Question: i have been working on this sub-menu for 8 hours now, the last little thing i cant figure out is how to do is to center the li items (or the ul item) in the sub-menu. Maby this picture helps:
I need to center all the li items under the blue arrow. This is my code for the ul ul and ul ul li. Please leave a comment if you need more information, all tips hints and ofc. answers are appreciated :)
'''
/*
*
* Menu
*
*/
#access {
display: block;
width: 46.4em;
float: right;
height: 7.3em;
line-height: 7.3em;
margin: 0 1.5em 0 0;
}
#access ul {
list-style: none;
margin: 0;
padding-left: 0;
text-align: center;
}
#access li {
float: left;
padding: 0 2em;
}
#access a {
position: relative;
height: 73px;
font-size: 1.4em;
display: block;
line-height: 5.071428571em;
font-family: Georgia, Times New Roman, serif;
text-transform: uppercase;
color: #009cda;
}
.current-menu-item {
background: url("images/arrow.png") no-repeat;
background-position: 50% 100%;
}
.current-cat-menu-item a {
text-decoration: underline;
}
ul li .current-menu-item{
background: none;
}
.current-menu-item.parent-item a:hover {
background: url("images/arrow-blue.png") no-repeat;
background-position: 50% 229%;
}
#access ul ul {
display: none;
top: 100%;
z-index: 998;
position: absolute;
height: 36px;
text-align: center;
}
#access ul ul li{
display: inline;
list-style: none;
}
#access ul ul a {
color: #fff;
font-size: 12px;
line-height: 3em;
height: auto;
z-index: 1000;
text-transform: none;
font-family: Arial, sans-serif;
}
#access li:hover > a,
#access ul ul :hover > a {
text-decoration: underline;
}
#access .parent-item:hover > a {
background: url("images/arrow-blue.png") no-repeat;
background-position: 50% 229%;
z-index: 999;
}
#access ul ul :hover > a {
background: none;
}
#access ul li:hover > ul {
display: block;
}
.sub-menu-wrapper {
display: none;
width: 100%;
height: 36px;
top: 71px;
left: 0;
position: absolute;
background: url("images/blue.png") repeat-x bottom;
z-index: 997;
/* #009CDA;
-webkit-box-shadow: inset 0px -1px 5px 0px rgba(0, 0, 0, 0.3);
-moz-box-shadow: inset 0px -1px 5px 0px rgba(0, 0, 0, 0.3);
box-shadow: inset 0px -1px 5px 0px rgba(0, 0, 0, 0.3); */
}
#access ul li:hover > span {
display: block;
}
'''
This is my html structure:
'''
<nav class="menu-topp-meny-container">
<ul id="menu-topp-meny" class="menu">
<li id="menu-item-116" class="menu-item menu-item-type-post_type menu-item-object-page menu-item-116">
<a href="http://test3.clydemarketing.com/om-monster-2/">Om Monster</a>
</li>
<li id="menu-item-225" class="menu-item menu-item-type-post_type menu-item-object-page current-menu-item page_item page-item-171 current_page_item current-menu-ancestor current-menu-parent current_page_parent current_page_ancestor menu-item-225 parent-item">
<a href="http://test3.clydemarketing.com/entertainment/om-oss/">Avdelinger</a>
<ul class="sub-menu">
<li id="menu-item-254" class="menu-item menu-item-type-post_type menu-item-object-page current-page-ancestor current-page-parent menu-item-254">
<a href="http://test3.clydemarketing.com/entertainment/">Entertainment</a>
</li>
<li id="menu-item-260" class="menu-item menu-item-type-post_type menu-item-object-page menu-item-260">
<a href="http://test3.clydemarketing.com/entertainment/kontakt/">Kontakt</a>
</li>
<li id="menu-item-261" class="menu-item menu-item-type-post_type menu-item-object-page menu-item-261">
<a href="http://test3.clydemarketing.com/entertainment/arkiv/">Arkiv</a>
</li>
<li id="menu-item-262" class="menu-item menu-item-type-post_type menu-item-object-page current-menu-item page_item page-item-171 current_page_item menu-item-262">
<a href="http://test3.clydemarketing.com/entertainment/om-oss/">Om Oss</a>
</li>
</ul>
<span class="sub-menu-wrapper"></span>
</li>
<li id="menu-item-26" class="menu-item menu-item-type-post_type menu-item-object-page menu-item-26">
<a href="http://test3.clydemarketing.com/kontakt/">Kontakt</a>
</li>
<li id="menu-item-25" class="menu-item menu-item-type-post_type menu-item-object-page menu-item-25">
<a href="http://test3.clydemarketing.com/jobb/">Jobb</a>
</li>
</ul>
</nav>
'''
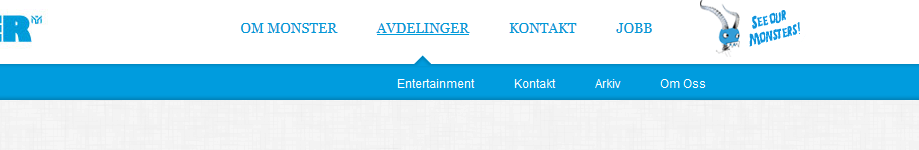
Answer: Calculate the total width of all 'li' items you have and add this to your 'ul''s css:
'''
var total = 0;
$('li').each(function(){
total += $(this).width();
});
$('ul').css({
'width': total + 'px',
'margin': '0px auto'
});
'''